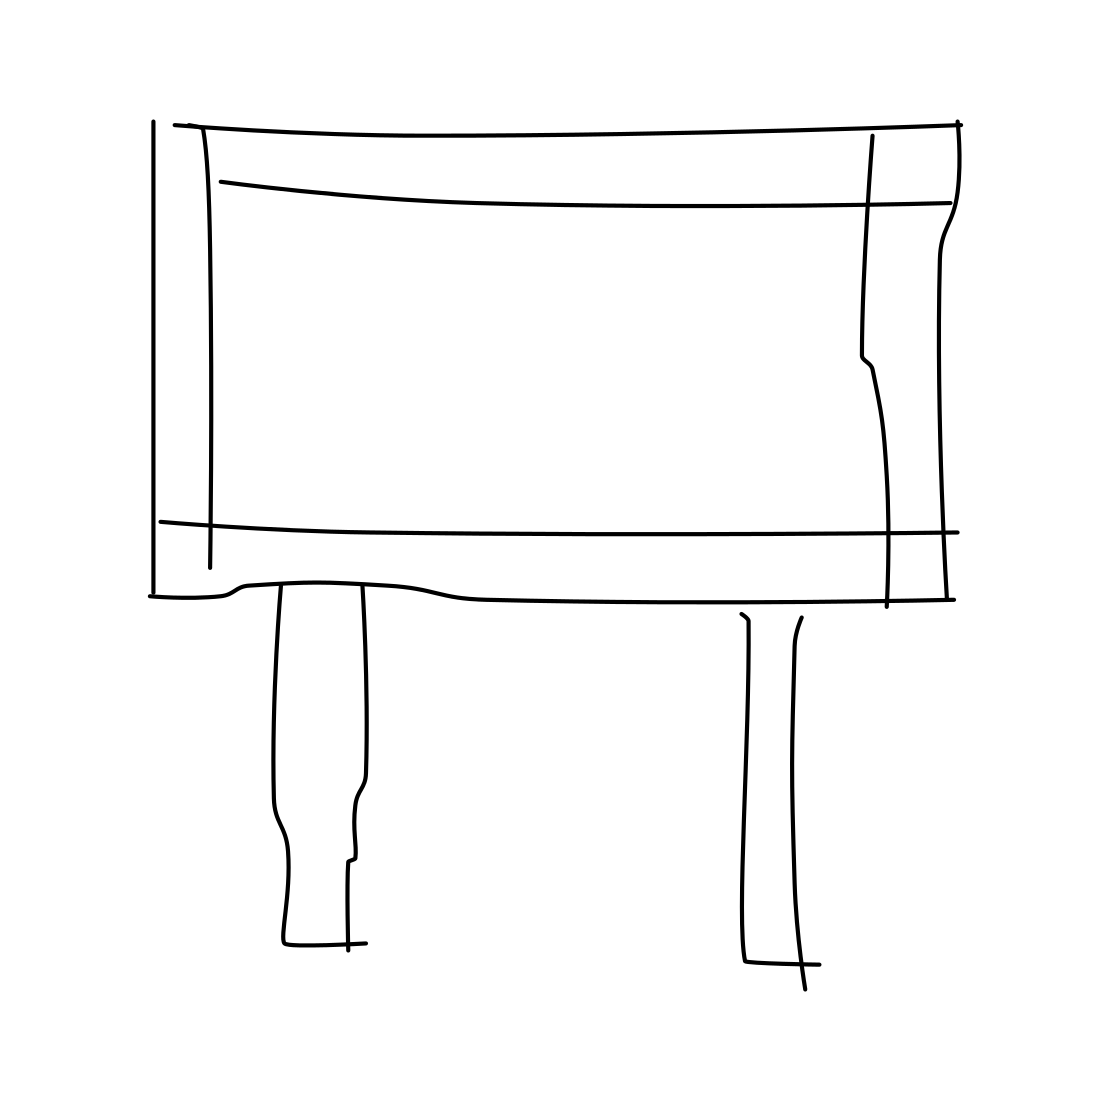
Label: table